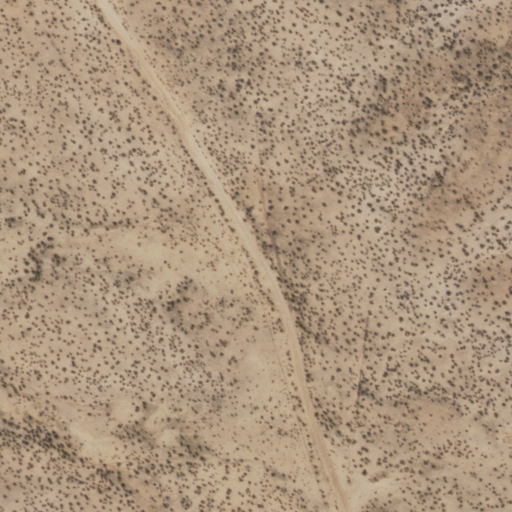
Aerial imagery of valley in Arizona named Aguila Valley containing shrub and grassland